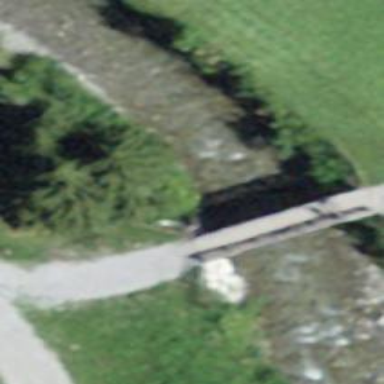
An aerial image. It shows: Path leading to bridge.